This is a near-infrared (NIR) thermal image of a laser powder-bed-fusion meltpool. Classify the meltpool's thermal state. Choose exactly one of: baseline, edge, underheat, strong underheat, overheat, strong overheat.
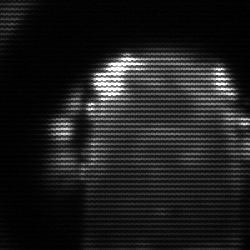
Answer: baseline